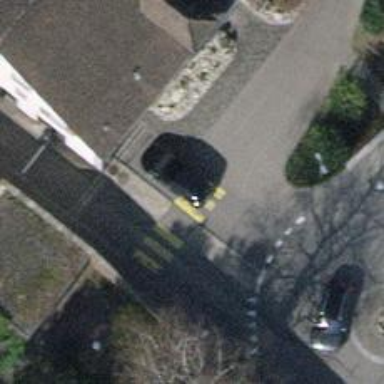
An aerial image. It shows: Uncontrolled crossing with pedestrian island.